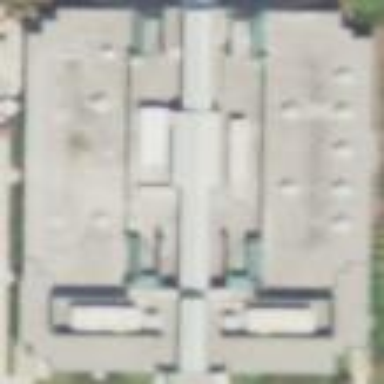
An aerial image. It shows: Commercial building housing healthcare clinic.